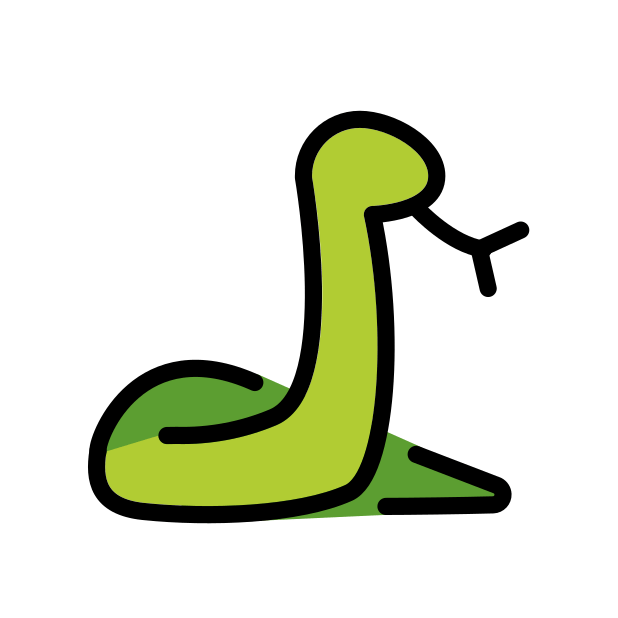
snake